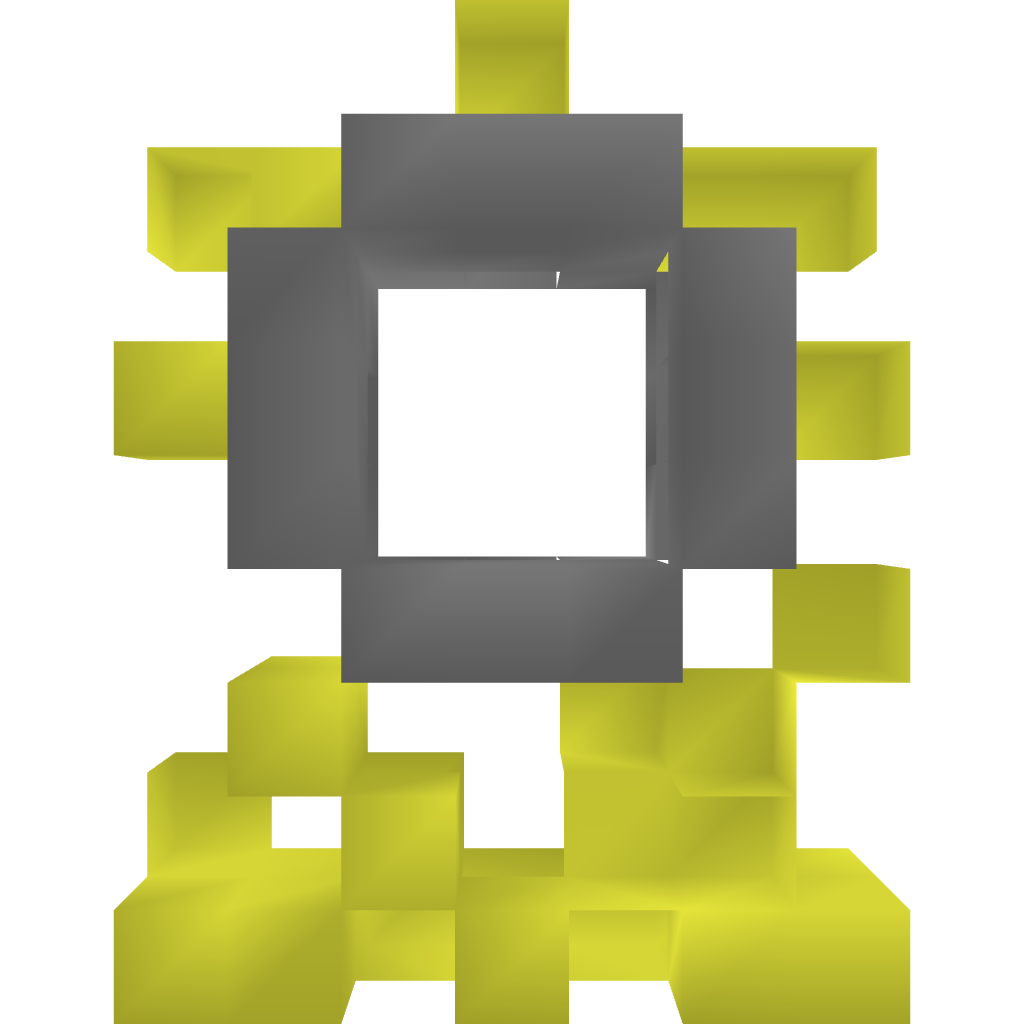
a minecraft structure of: Door 3x3 bad low quality